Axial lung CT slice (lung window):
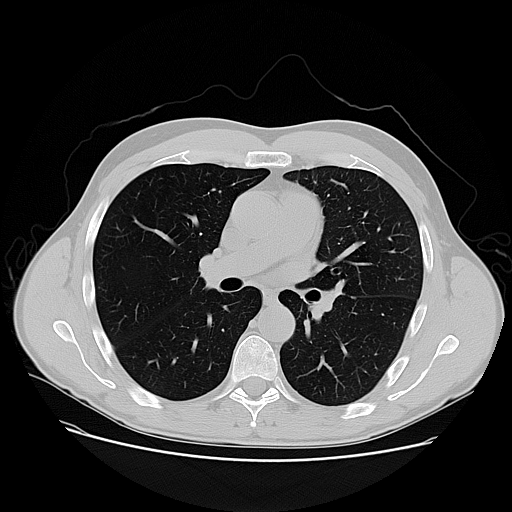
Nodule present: no